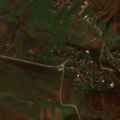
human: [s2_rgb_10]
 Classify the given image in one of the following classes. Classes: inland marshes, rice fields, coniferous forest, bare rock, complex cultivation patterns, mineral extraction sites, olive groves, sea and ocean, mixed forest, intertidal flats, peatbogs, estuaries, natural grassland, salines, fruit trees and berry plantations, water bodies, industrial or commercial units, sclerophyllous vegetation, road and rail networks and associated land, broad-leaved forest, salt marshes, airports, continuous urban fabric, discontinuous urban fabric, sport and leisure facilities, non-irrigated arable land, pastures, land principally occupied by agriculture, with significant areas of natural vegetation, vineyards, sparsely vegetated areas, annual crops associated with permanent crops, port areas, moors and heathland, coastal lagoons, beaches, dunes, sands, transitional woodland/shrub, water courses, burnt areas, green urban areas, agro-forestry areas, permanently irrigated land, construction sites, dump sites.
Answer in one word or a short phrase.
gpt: discontinuous urban fabric, non-irrigated arable land, land principally occupied by agriculture, with significant areas of natural vegetation, broad-leaved forest